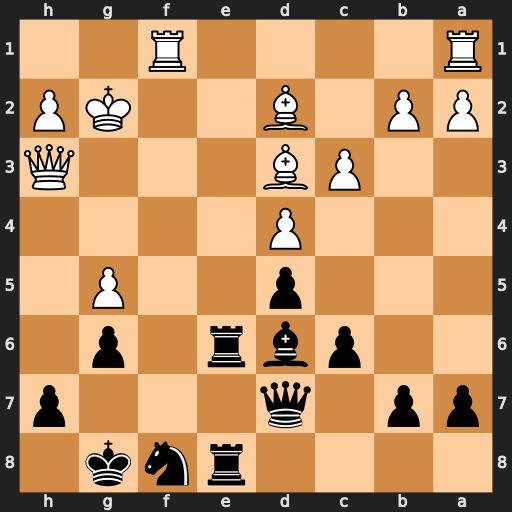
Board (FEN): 4rnk1/pp1q3p/2pbr1p1/3p2P1/3P4/2PB3Q/PP1B2KP/R4R2
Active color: b
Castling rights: -
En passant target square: -
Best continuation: Re2+ Bxe2 Rxe2+